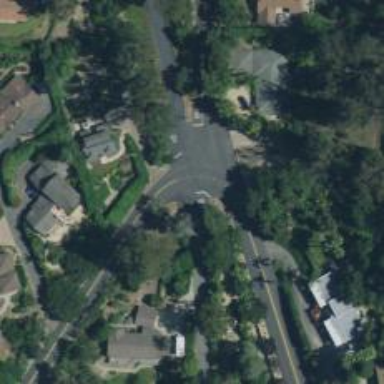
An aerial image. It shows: Road with stop sign.